Field crop: tomato
Growth stage: 1
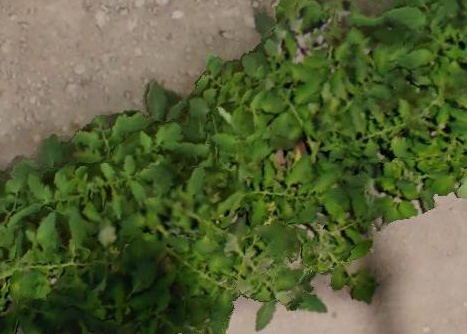
Species: tomato